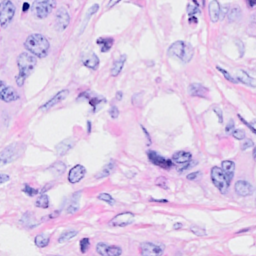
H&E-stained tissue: Breast